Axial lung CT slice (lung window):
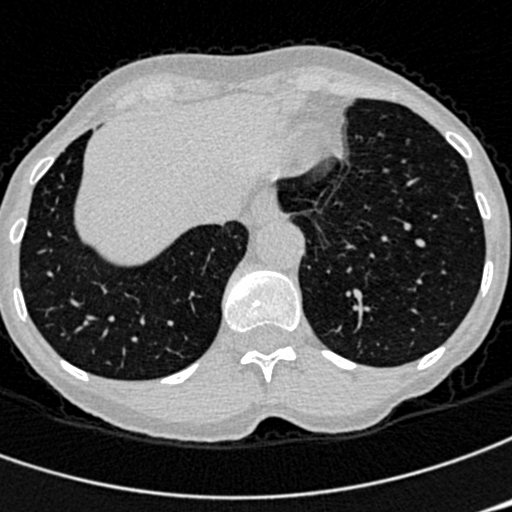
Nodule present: no